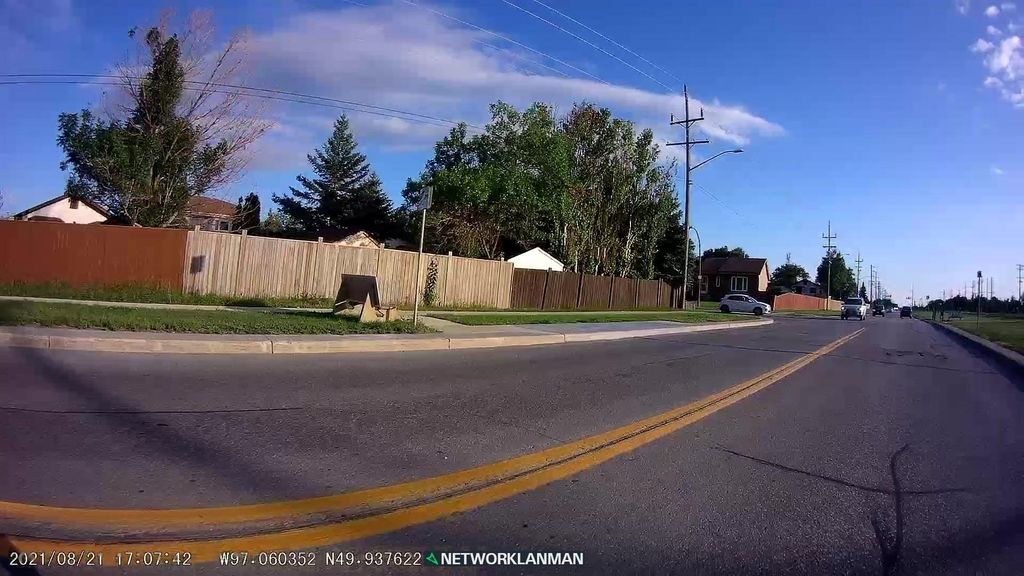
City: winnipeg